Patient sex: M
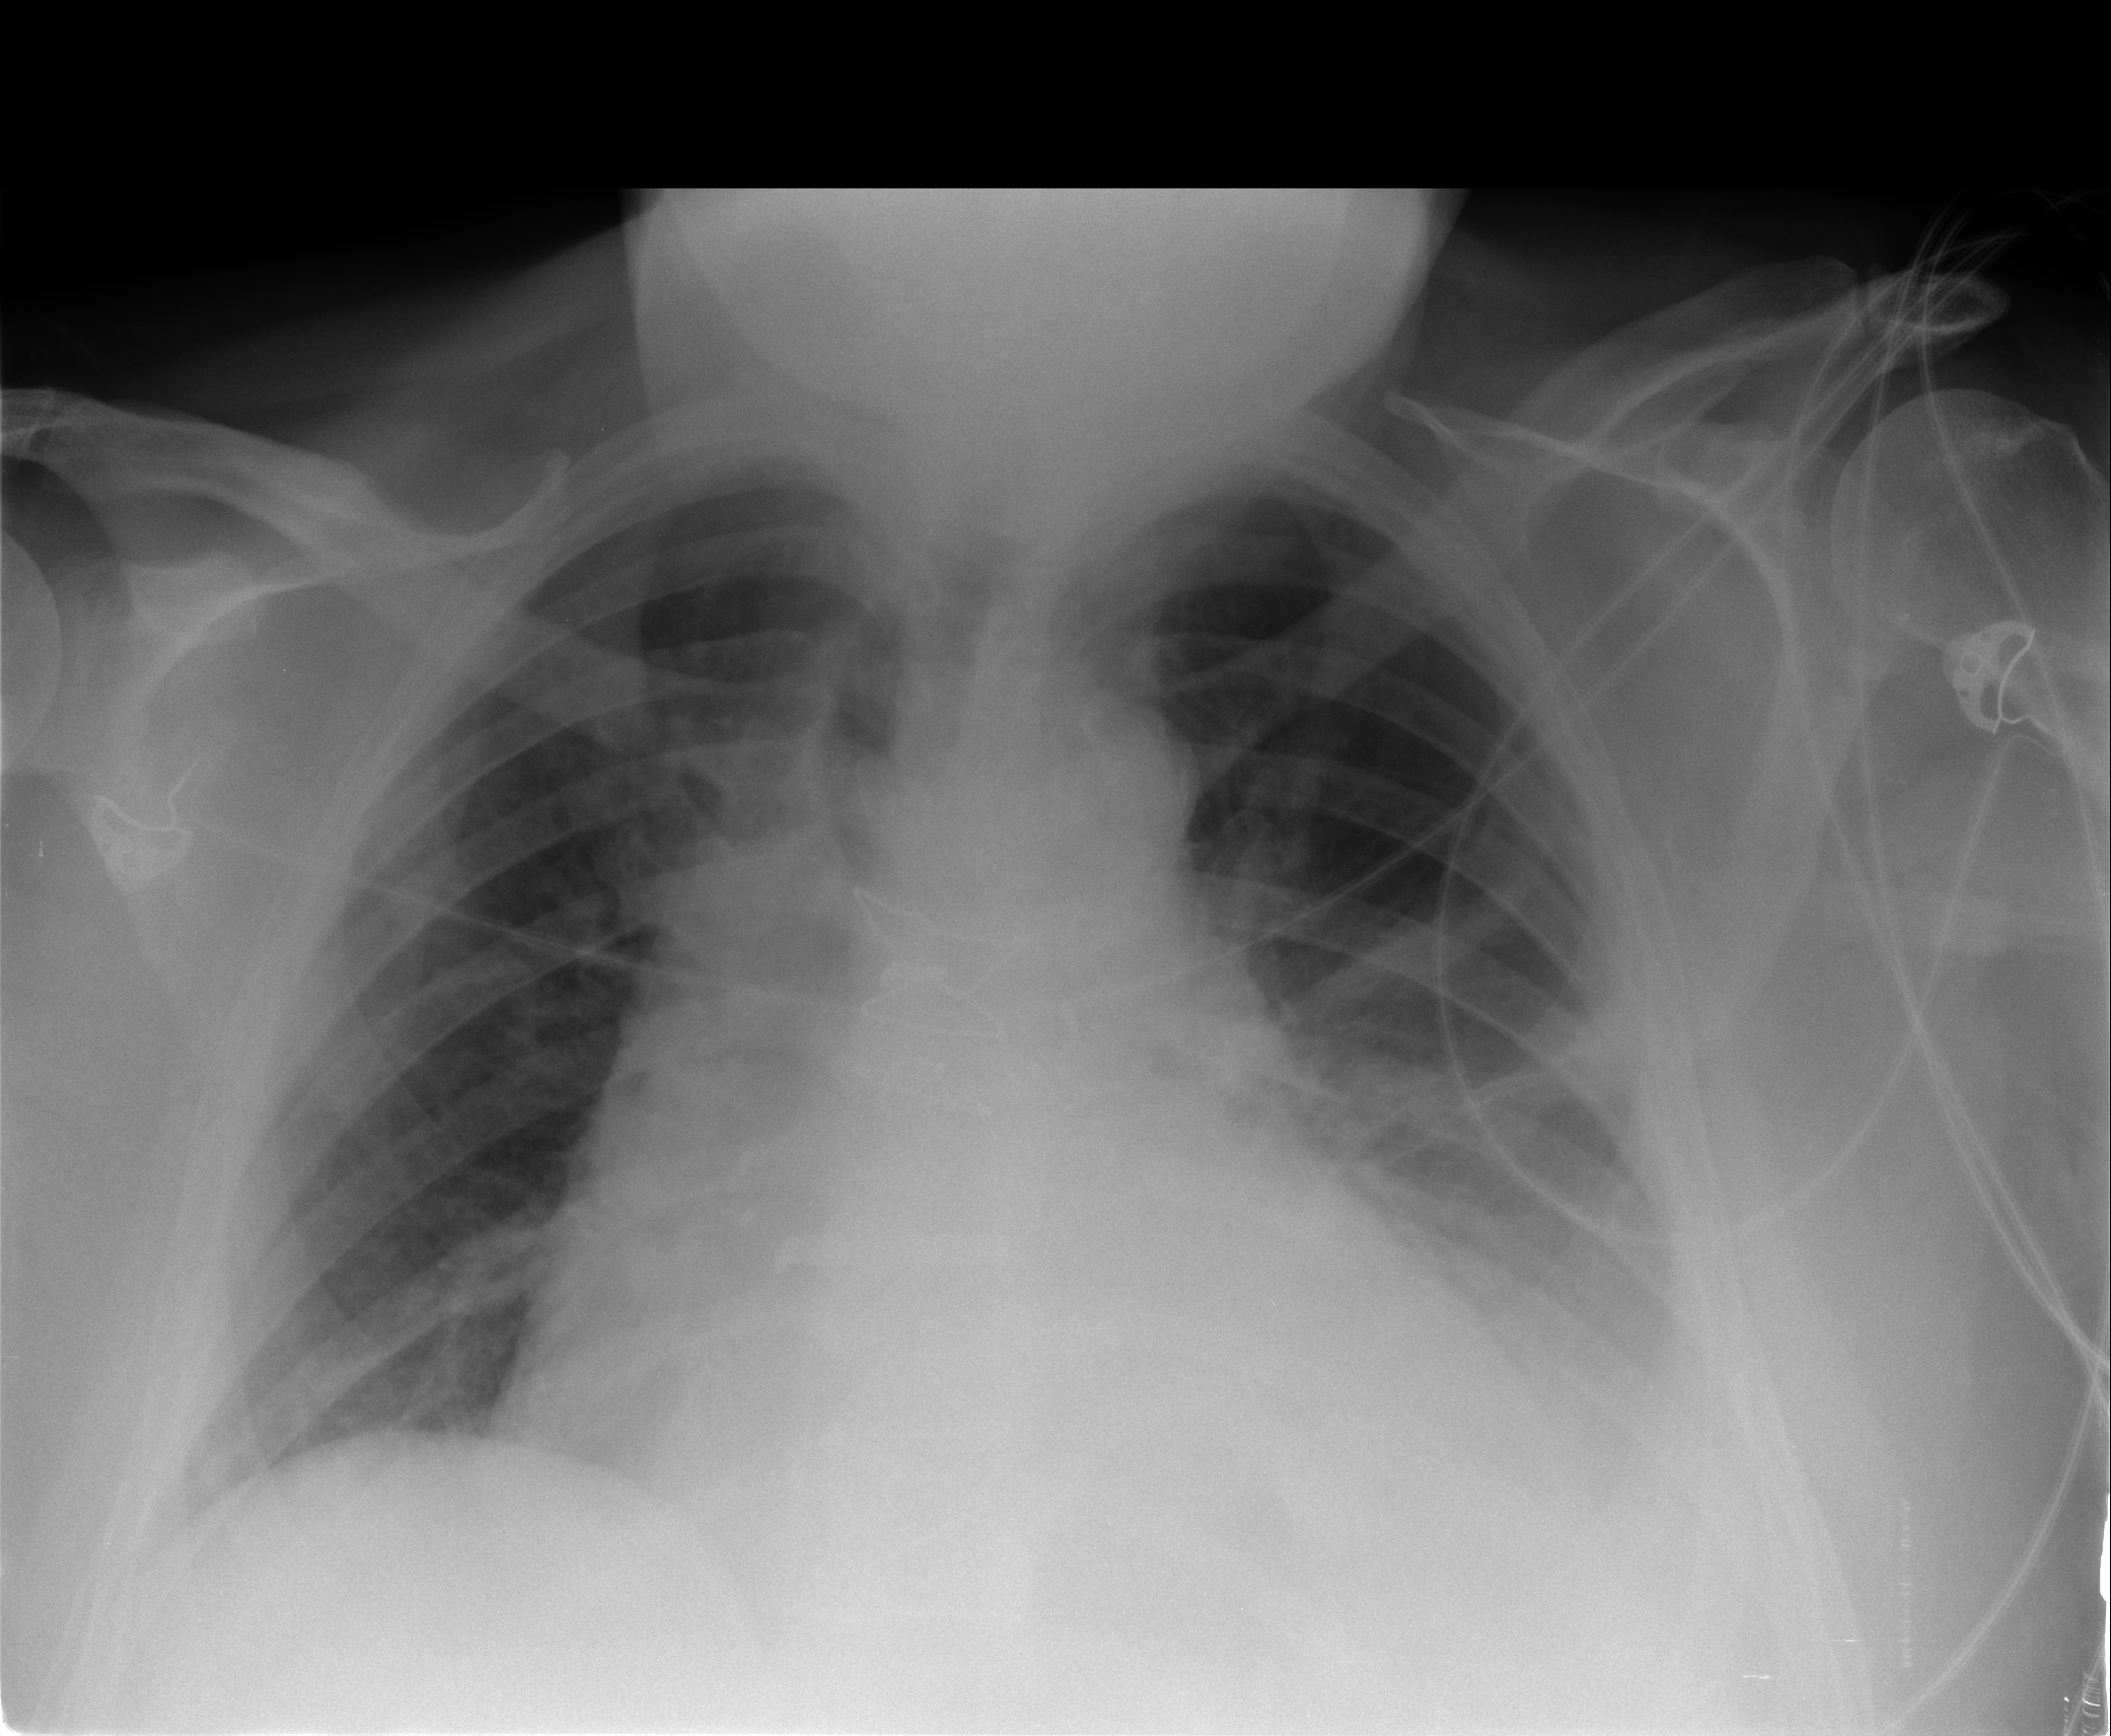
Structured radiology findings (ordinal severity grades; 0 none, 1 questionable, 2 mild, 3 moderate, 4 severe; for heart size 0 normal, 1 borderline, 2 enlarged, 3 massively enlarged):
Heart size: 2
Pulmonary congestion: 0
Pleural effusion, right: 0
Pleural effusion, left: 2
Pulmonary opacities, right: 0
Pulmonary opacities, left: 0
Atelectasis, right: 2
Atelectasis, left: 2